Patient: sex M, age 61
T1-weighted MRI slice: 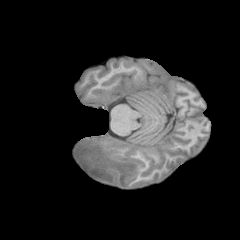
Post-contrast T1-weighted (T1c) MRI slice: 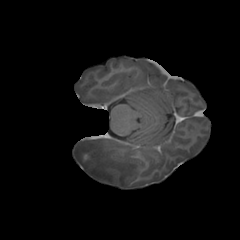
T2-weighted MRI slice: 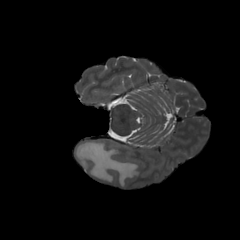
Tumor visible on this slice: yes
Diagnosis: Glioblastoma, IDH-wildtype
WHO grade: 4